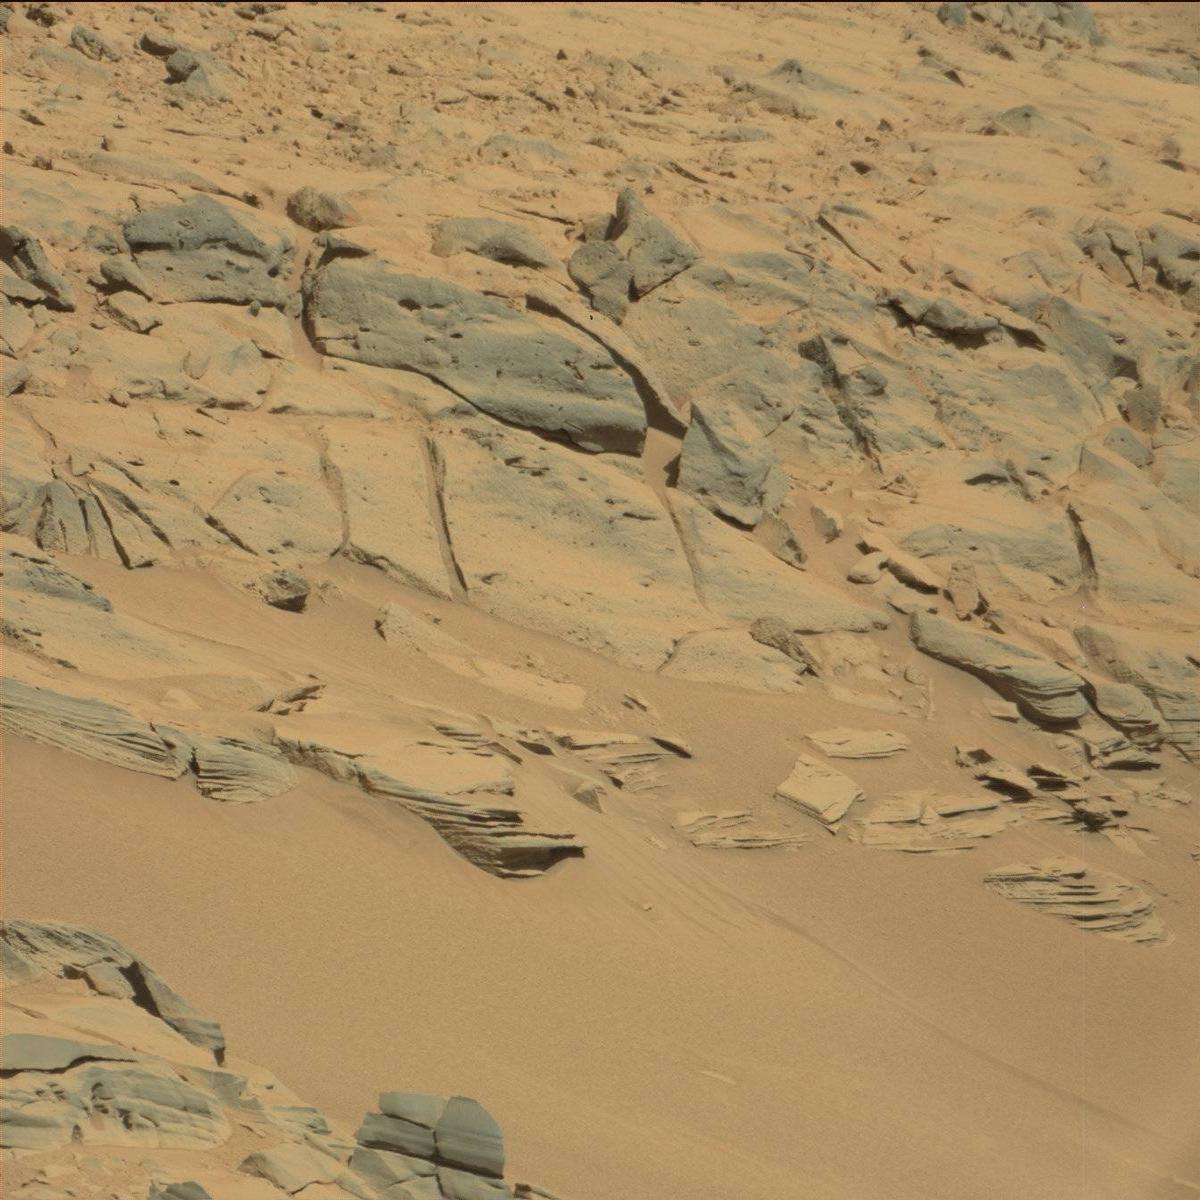
Terrain classes present: Bedrock, Sand / Soil